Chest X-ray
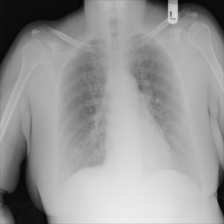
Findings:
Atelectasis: negative
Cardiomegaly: negative
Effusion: negative
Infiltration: negative
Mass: negative
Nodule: negative
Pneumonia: negative
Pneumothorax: negative
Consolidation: negative
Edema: negative
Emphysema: negative
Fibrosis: negative
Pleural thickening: negative
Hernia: negative